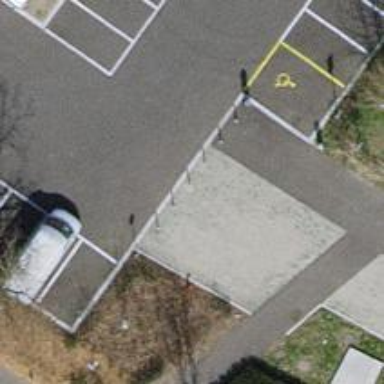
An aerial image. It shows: Bollard barrier.